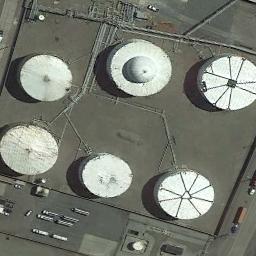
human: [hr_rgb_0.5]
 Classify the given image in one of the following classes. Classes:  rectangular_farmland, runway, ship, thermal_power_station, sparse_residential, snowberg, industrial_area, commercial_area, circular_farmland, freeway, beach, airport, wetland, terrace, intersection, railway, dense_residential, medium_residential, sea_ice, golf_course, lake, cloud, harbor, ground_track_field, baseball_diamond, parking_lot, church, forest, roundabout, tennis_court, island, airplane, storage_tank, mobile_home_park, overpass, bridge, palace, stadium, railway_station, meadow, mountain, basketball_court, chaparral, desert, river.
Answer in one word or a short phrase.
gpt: storage_tank